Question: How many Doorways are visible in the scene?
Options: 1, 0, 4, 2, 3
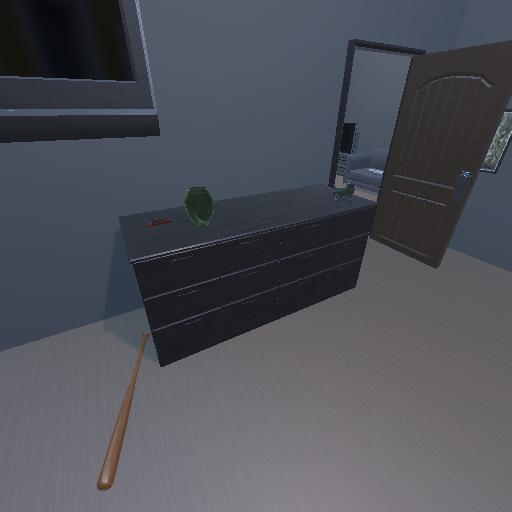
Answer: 1